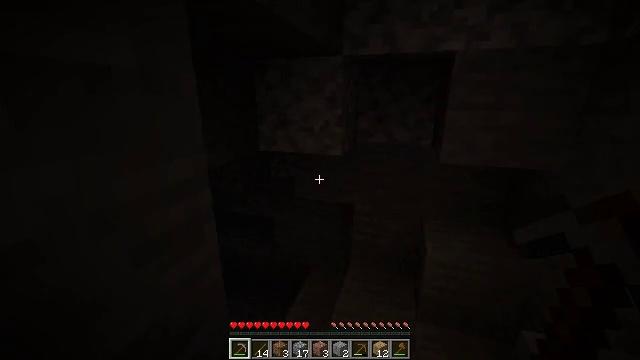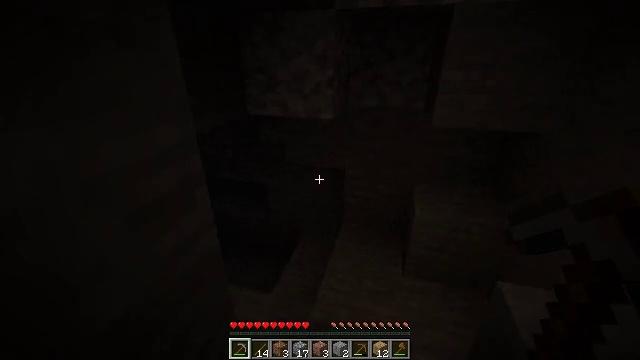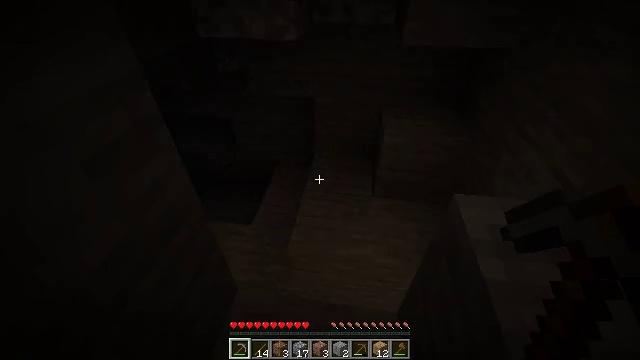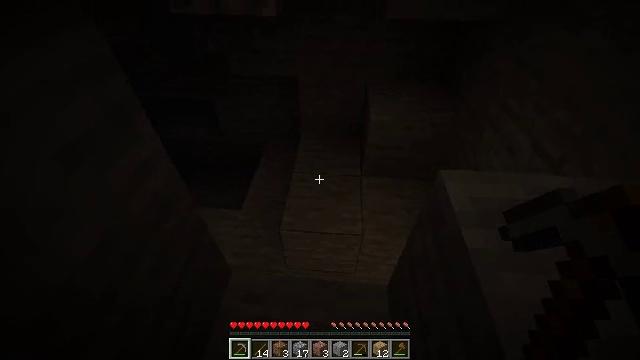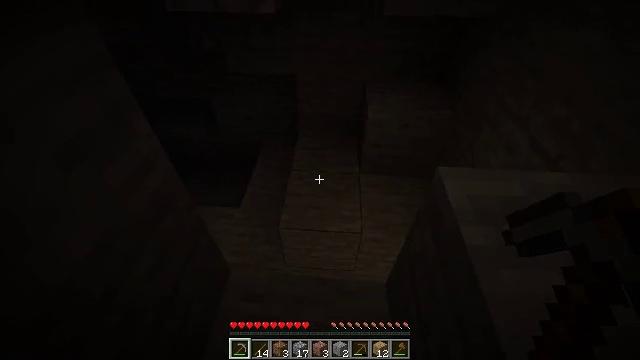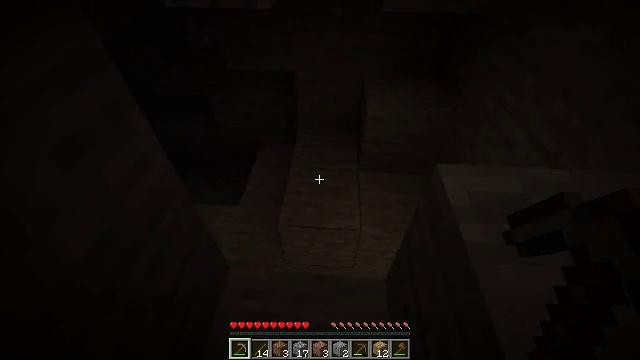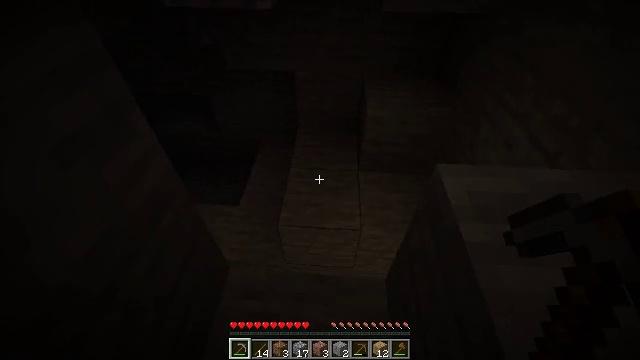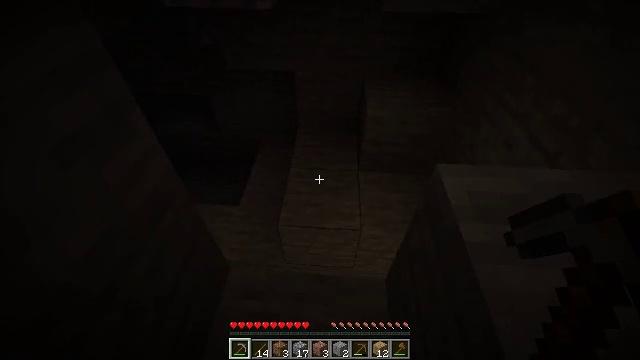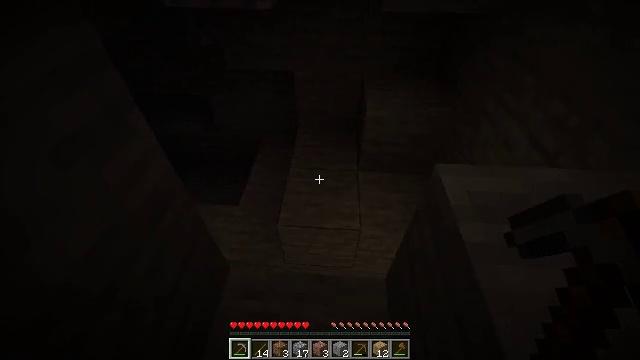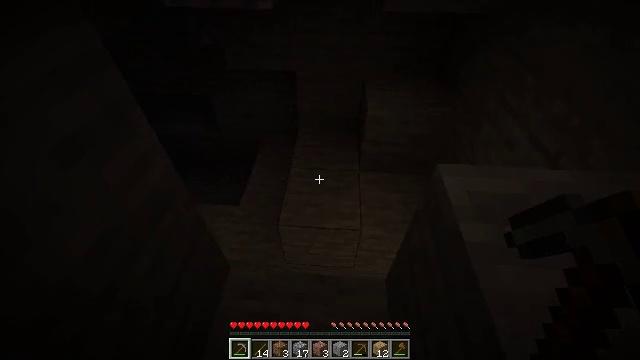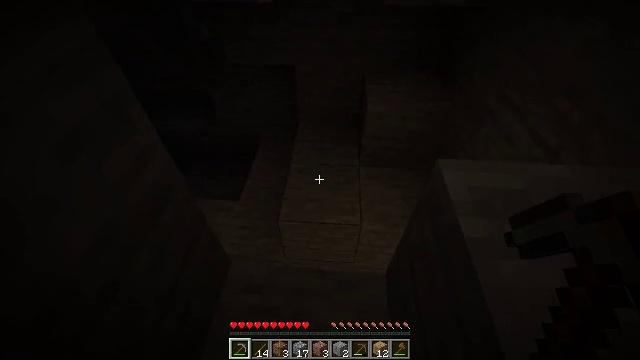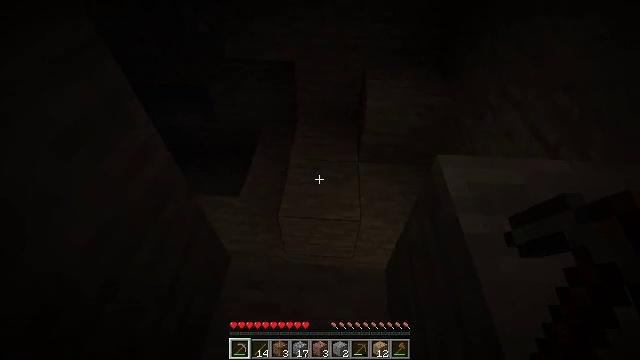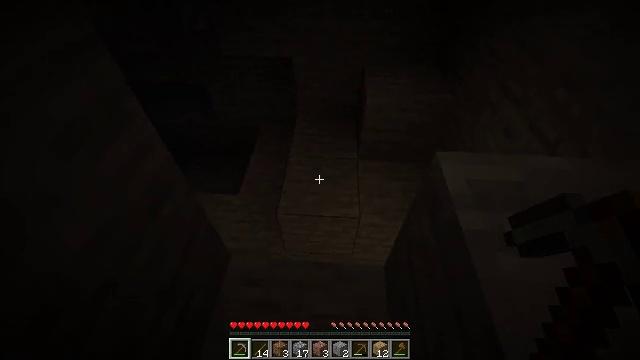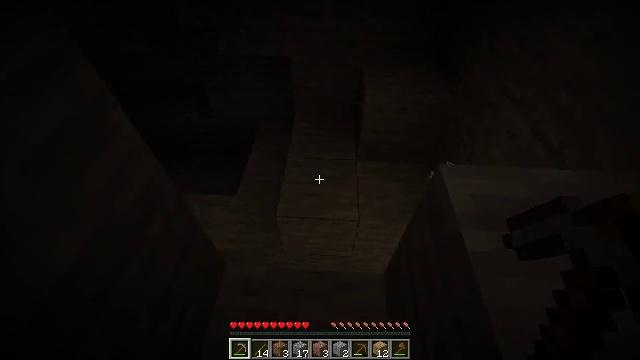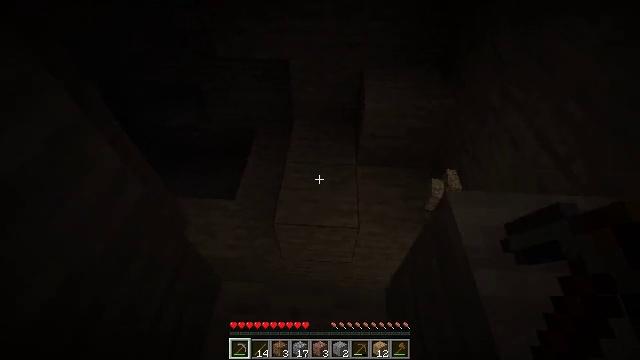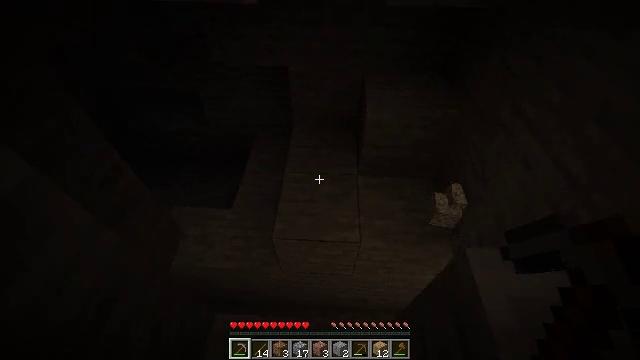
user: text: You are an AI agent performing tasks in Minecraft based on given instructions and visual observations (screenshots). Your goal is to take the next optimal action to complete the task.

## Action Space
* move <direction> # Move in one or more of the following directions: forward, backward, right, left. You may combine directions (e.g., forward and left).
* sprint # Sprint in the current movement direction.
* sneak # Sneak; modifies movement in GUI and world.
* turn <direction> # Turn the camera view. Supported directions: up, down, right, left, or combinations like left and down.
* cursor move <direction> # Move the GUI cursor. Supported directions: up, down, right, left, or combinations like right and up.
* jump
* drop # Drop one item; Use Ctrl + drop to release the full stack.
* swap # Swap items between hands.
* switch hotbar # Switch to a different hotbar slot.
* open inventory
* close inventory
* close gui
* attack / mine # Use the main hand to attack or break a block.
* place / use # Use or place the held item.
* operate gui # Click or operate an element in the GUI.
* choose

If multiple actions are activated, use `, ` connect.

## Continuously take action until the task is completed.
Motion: motion action
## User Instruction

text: Gather some oak planks.
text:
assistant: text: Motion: turn right and down
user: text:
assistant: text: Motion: turn right and down
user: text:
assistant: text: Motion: turn right and down
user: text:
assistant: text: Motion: no_op
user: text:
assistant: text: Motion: no_op
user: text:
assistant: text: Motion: no_op
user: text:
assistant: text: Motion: no_op
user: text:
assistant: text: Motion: no_op
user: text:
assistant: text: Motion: no_op
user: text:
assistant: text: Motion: turn down
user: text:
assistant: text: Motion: no_op
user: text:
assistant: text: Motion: no_op
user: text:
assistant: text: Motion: move forward
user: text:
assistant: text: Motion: move forward
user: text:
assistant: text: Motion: move forward
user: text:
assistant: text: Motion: move forward
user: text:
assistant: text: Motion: move forward, jump
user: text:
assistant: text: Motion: move forward, jump
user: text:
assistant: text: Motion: move forward, jump
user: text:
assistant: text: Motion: move forward, jump
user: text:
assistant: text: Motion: move forward, turn left, jump
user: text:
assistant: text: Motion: move forward and move right, turn left, jump
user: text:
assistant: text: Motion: move forward and move right, turn left
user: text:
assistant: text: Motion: move right, turn left
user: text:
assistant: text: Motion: move right, turn left
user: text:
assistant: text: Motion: move right, turn left
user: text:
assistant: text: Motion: move right, turn left
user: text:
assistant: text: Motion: move right, turn left
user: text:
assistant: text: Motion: move right, turn left and up
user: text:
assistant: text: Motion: turn left and up